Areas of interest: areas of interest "Tongxiang Shen's Hotel"
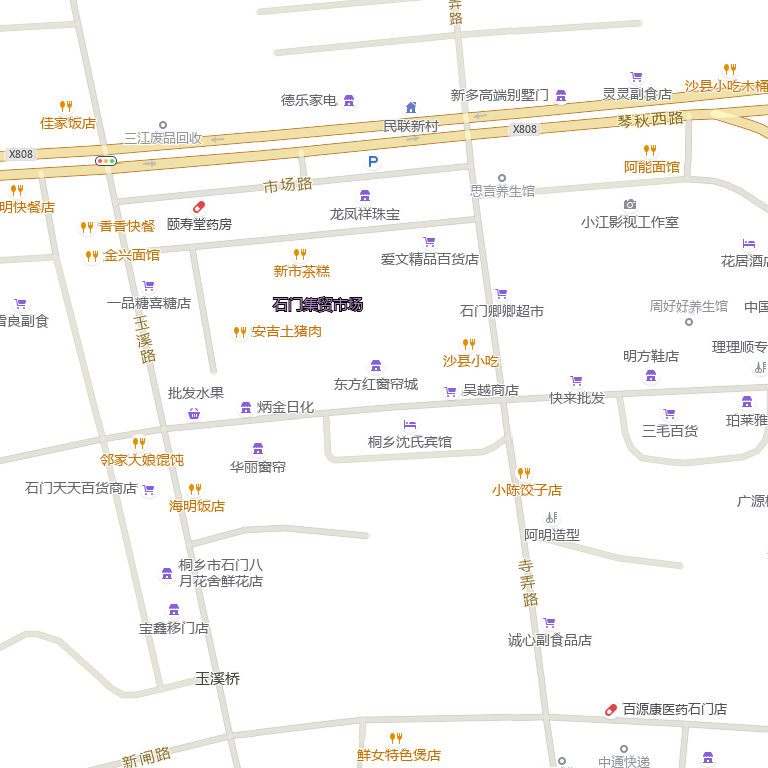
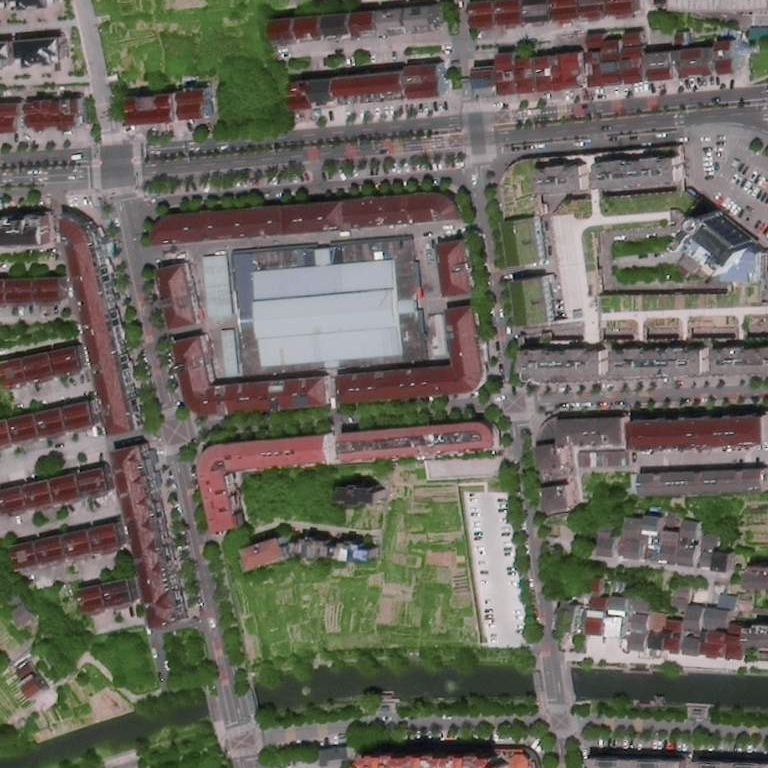